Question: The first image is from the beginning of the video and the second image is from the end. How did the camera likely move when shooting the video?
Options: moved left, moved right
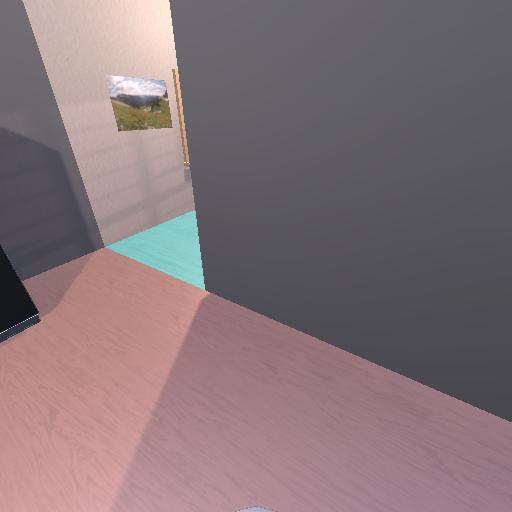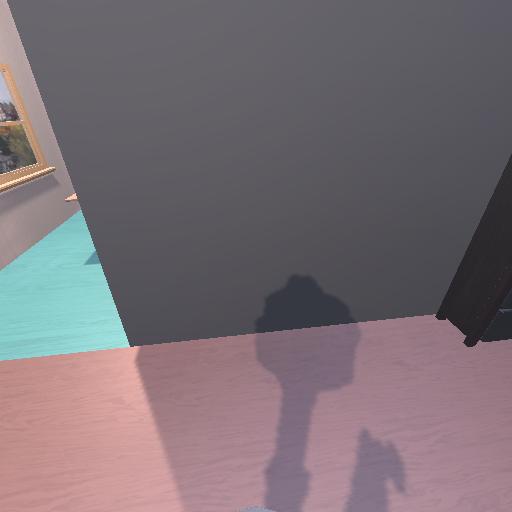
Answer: moved left